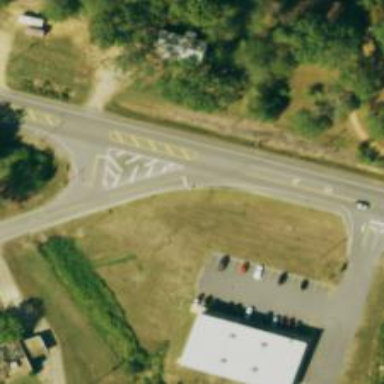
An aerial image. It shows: Road with stop sign.